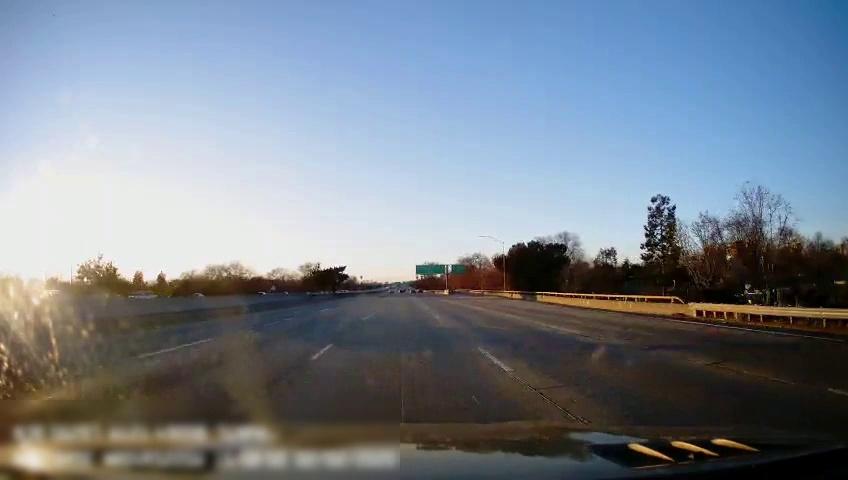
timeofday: Day
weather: Sunny
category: Drivable Space
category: Lanes | Current Lane
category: Lanes | Current Lane
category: Lanes | Alternate Lane
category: Lanes | Alternate Lane
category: Traffic | Signs
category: Traffic | Signs